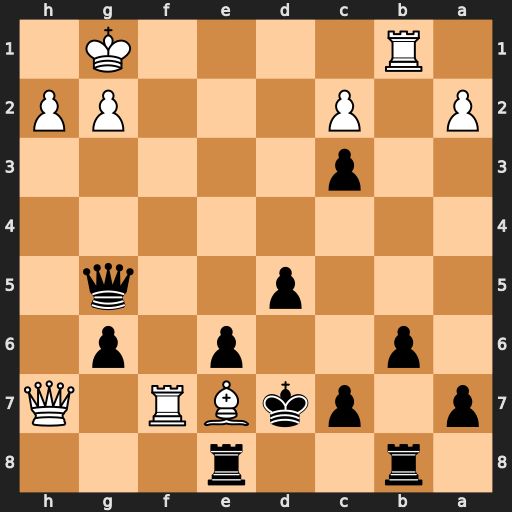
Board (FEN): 1r2r3/p1pkBR1Q/1p2p1p1/3p2q1/8/2p5/P1P3PP/1R4K1
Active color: b
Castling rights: -
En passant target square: -
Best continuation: Rxe7 Rxe7+ Qxe7